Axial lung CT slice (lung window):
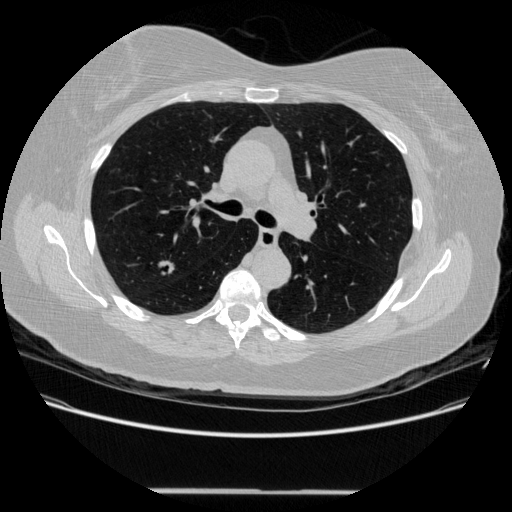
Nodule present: yes
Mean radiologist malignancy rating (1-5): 4.667